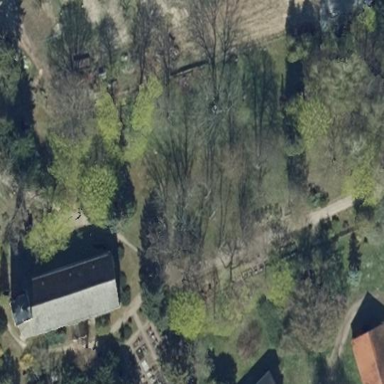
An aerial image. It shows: Cemetery.